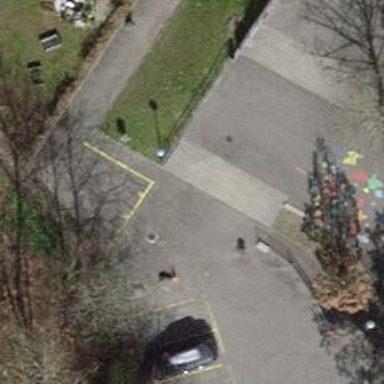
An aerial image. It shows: Concrete steps.